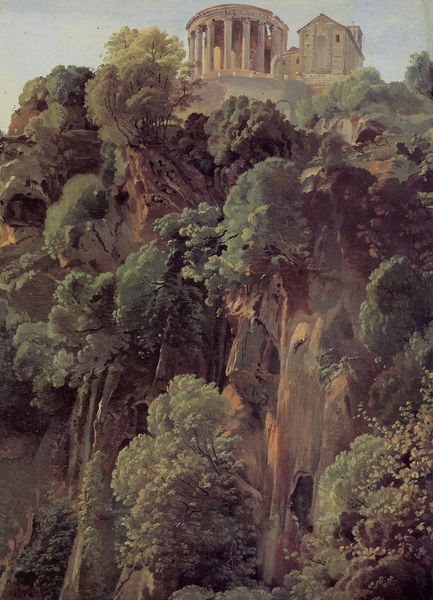
Titel: Vesta- und Sibyllentempel, Tivoli
Künstler: Friedrich Nerly
Standort: Hamburg
Institution: Kunsthalle
Schlagwörter: baum, berg, blau, blätter, dunkel, felsen, gemälde, gestein, himmel, laub, schatten, weiß, wolken, aquarell, baumstämme, bäume, dreieck, grün, landschaft, ocker, äste, braun, fenster, grau, hell, licht, schwarz, säule, säulen, tür, dach, gebäude, haus, wiese, wolke, beige, wand, architektur, stein, steine, tod, tot, bild, ast, baumstamm, horizont, häuser, hügel, natur, strauch, zweige, busch, büsche, gebüsch, kirche, sonne, sträucher, insel, pflanzen, höhle, krone, wald, anhöhe, kreis, rund, turm, aussicht, küste, ansicht, italien, perspektive, studie, abhang, bergig, fels, felswand, gebirge, gipfel, klippen, steilhang, dächer, giebel, mauer, geröll, schlucht, steil, kuppel, böschung, romantik, angst, stufen, baumkrone, baumkronen, hoch, menschenleer, tor, klippe, aufsicht, wände, nische, ruine, antike, burg, höhe, kloster, kreuz, riff, alpen, abgrund, flora, kapitelle, rom, fries, öffnung, gesims, verwesung, untersicht, anwesen, mauern, antik, christlich, böcklin, apsis, kapelle, griechenland, fauna, historismus, tempel, heiligtum, monopteros, orakel, pavillon, rundtempel, tholos, basis, mediterran, überhang, klamm, römisch, mamor, basilika, akropolis, kronen, rondell, froschperspektive, rotunde, tempietto, peristyl, toto, tivoli, orthodox, vesta, rung, heidnisch, delphi, ecru, sibylle, korfu, höhenunterschied, jglk, kollonader, sakralbauten, säulen wald, vegaetation, wallstatt